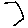
Label: hexagon